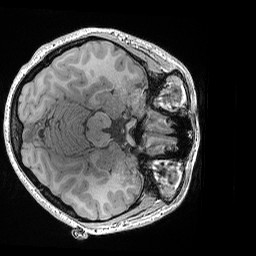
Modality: T1w
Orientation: axial
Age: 23
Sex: female
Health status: healthy
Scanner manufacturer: siemens
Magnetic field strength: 3 T
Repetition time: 0.02 s
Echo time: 0.00492 s